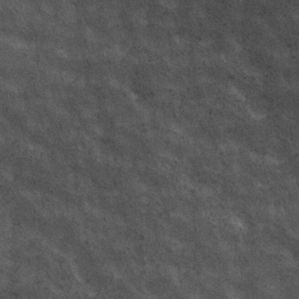
Label: frost